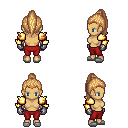
a pixel art fantasy rpg character, female body template, human, tanned skin, gold arm armor, red pants, light blonde long topknot hairstyle, metal gloves, white slippers, four views (front, back, left, right), 2x2 character sprite sheet, small pixel art, hard edges, no anti-aliasing